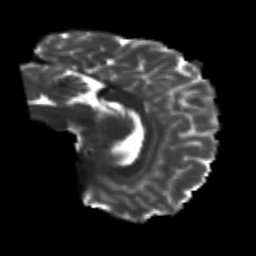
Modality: T2w
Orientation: sagittal
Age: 25
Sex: male
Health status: healthy
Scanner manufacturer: ge
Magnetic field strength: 3 T
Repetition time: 11 s
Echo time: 0.072 s